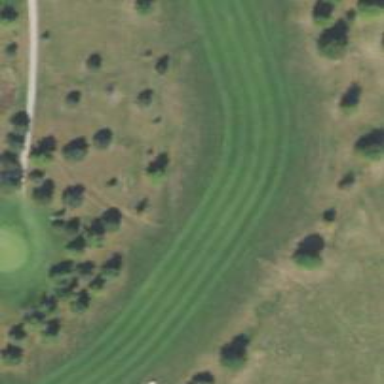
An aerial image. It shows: Golf fairway in the image.